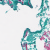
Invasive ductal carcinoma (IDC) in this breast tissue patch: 0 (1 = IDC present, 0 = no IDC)